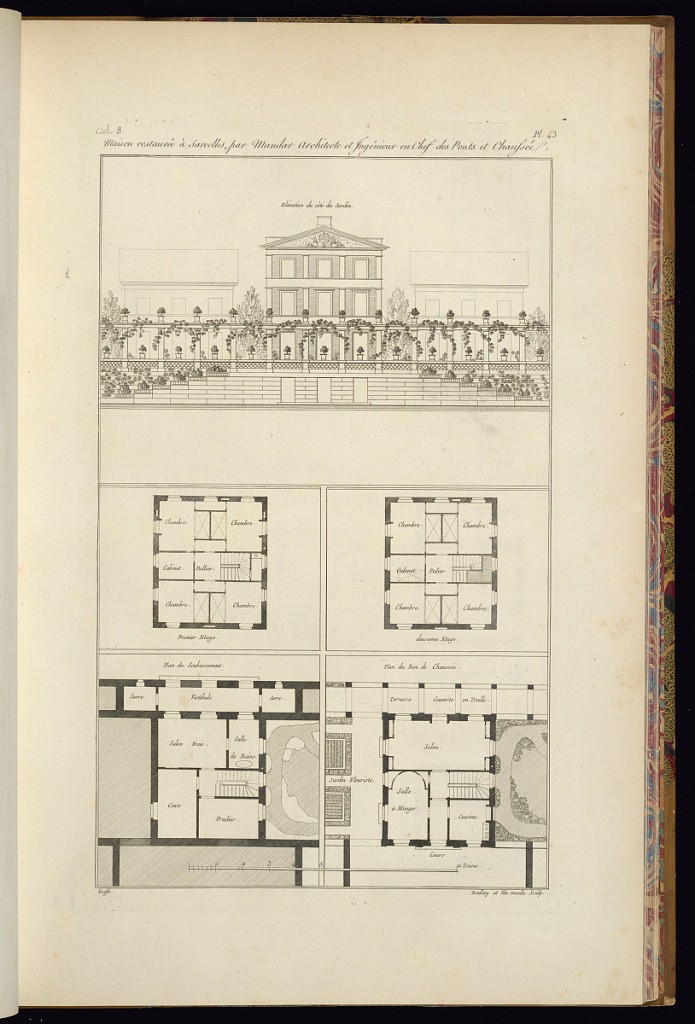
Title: Maison restaurée à Sarcelles, par Mandar Architect et Ingénieur en Chef des Ponts et Chaussée
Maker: Jean-Charles Krafft, French, 1764 - 1833
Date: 1812
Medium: Etching and engraving on paper
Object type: Print
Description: An architectural print illustrating an exterior elevation and four floor plans for a house featuring neoclassical motifs, columns, and a pediment. The plate is titled, numbered, and signed.